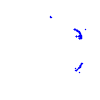
Particle: proton